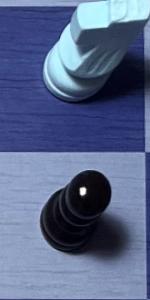
Label: Pawn_Black